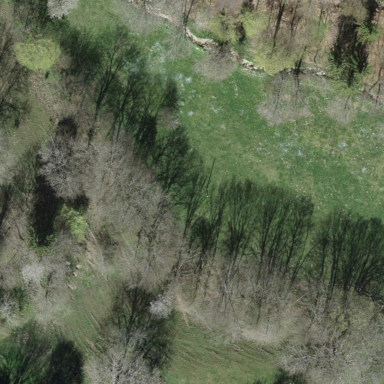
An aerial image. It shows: Forest area.